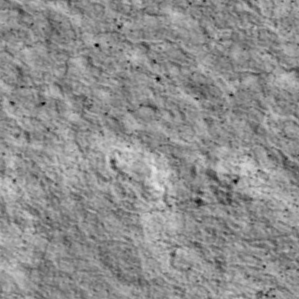
Label: non_frost